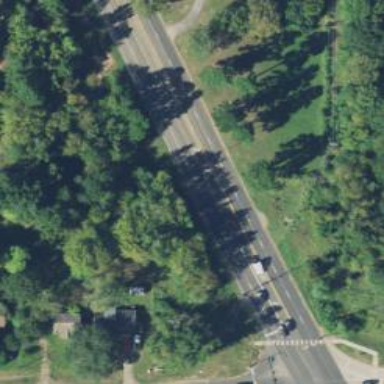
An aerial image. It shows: Asphalt trunk highway.